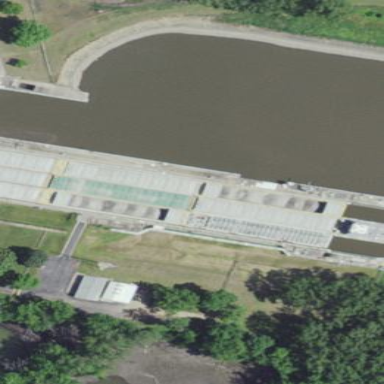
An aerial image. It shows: Lock located in basin.